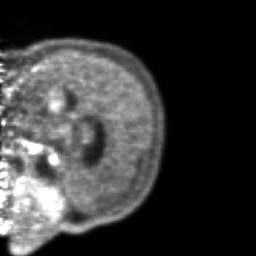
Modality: PET
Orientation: sagittal
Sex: male
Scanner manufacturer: ge